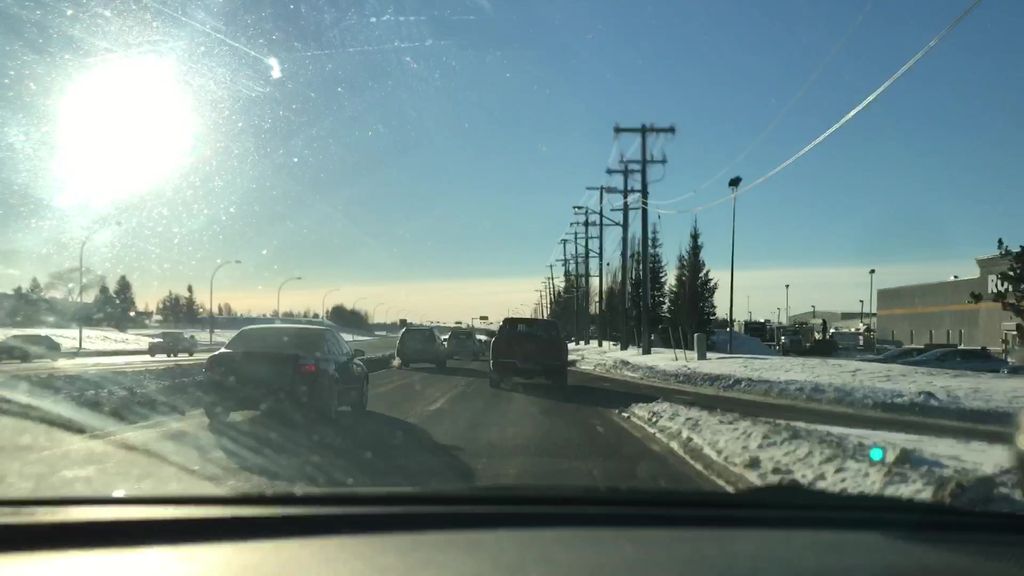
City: edmonton